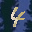
Label: 4